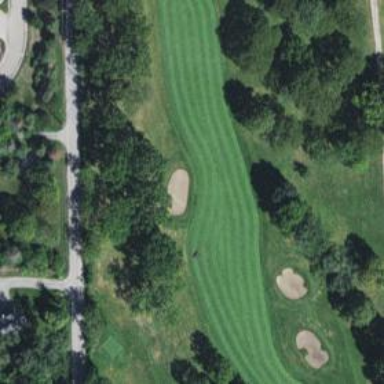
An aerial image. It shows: Golf hole.